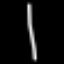
Label: line